Aerial crown-view tile of a tropical tree (Barro Colorado Island, Panama), acquired 20250915:
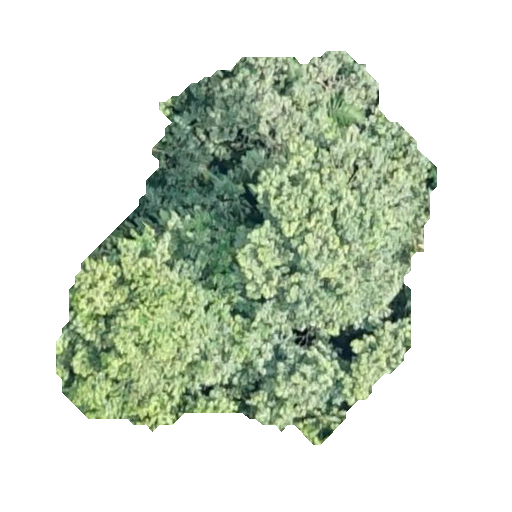
Species: Luehea seemannii
GBIF accepted scientific name: Luehea seemannii
Crown area: 148.328 m²